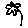
Label: flower